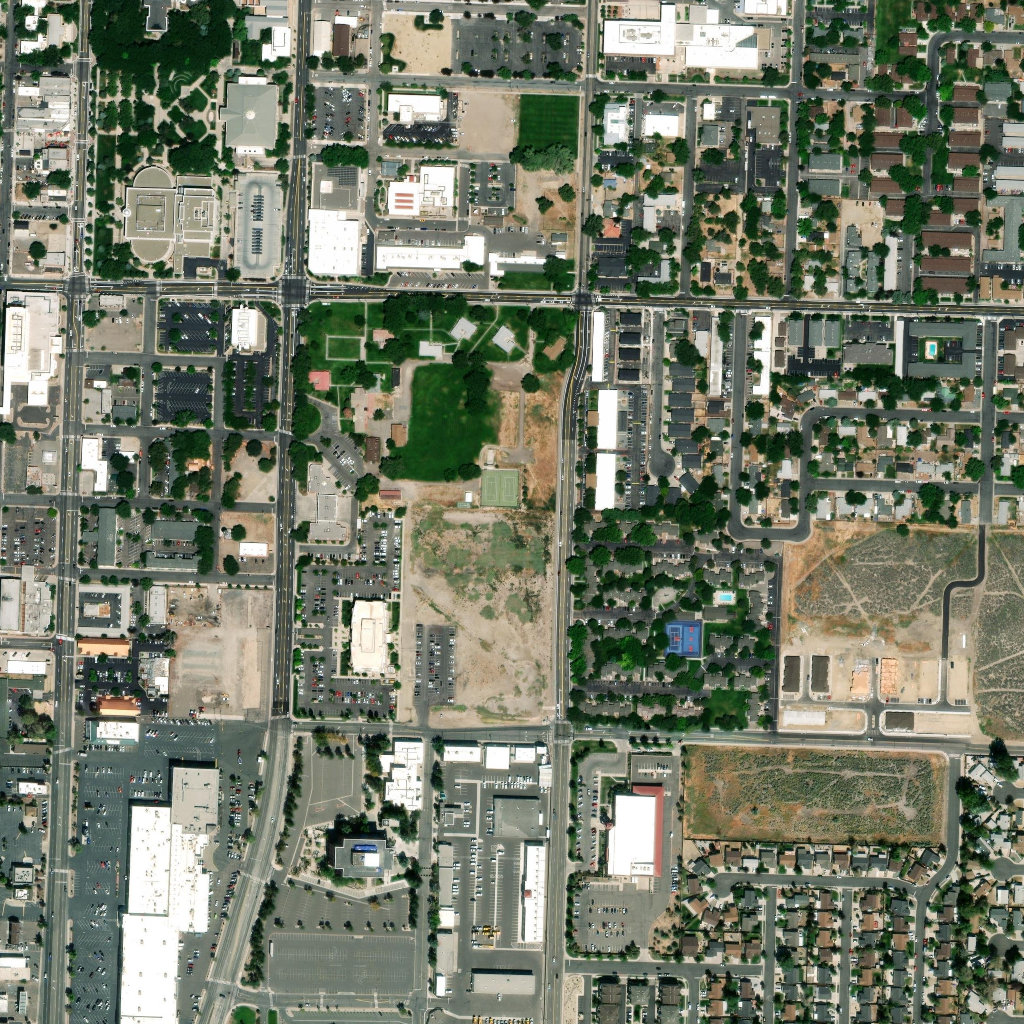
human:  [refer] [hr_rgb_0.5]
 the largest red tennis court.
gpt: <box>[[47, 45, 50, 49, 0]]</box>